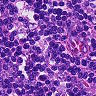
Metastatic tissue present: no